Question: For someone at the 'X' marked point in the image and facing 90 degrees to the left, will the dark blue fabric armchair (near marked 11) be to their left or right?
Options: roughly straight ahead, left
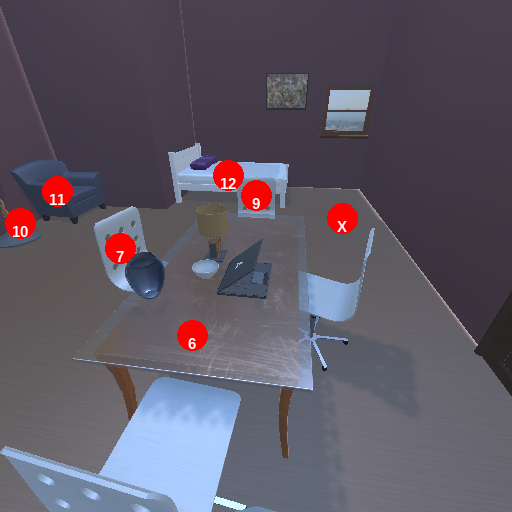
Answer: roughly straight ahead